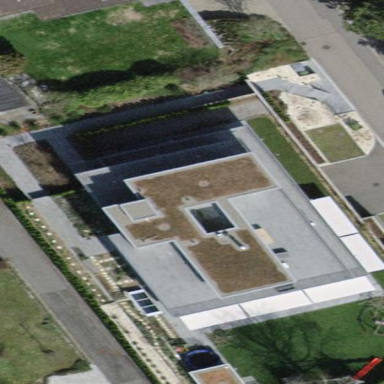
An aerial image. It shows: Flat-roofed apartment building.